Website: crate-barrel
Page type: account-selection
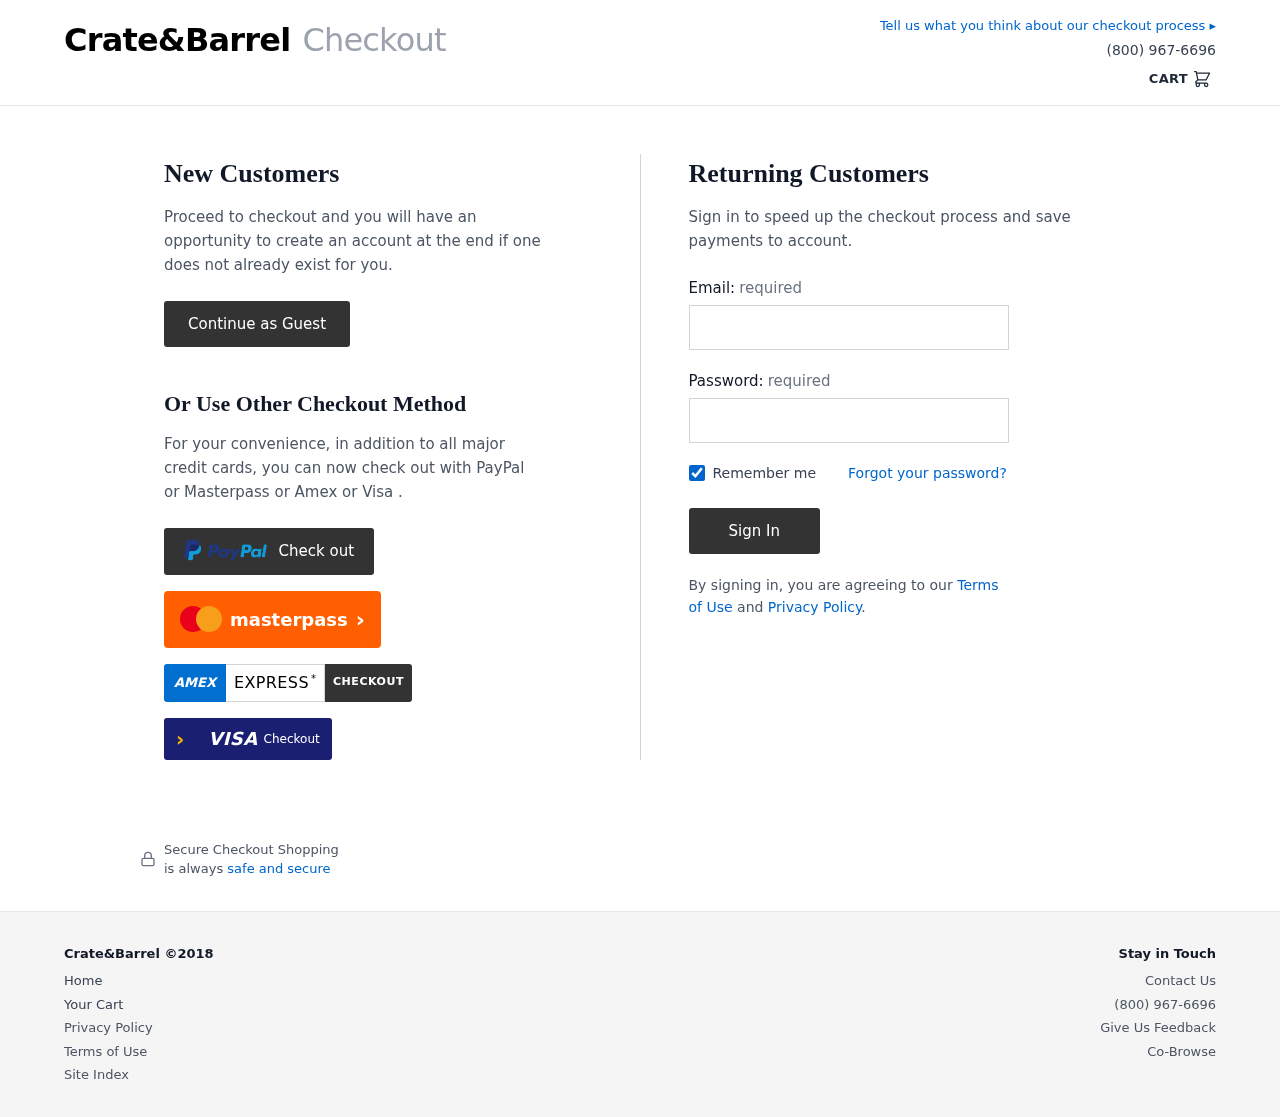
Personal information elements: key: PII_LOGIN_USERNAME
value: jeffery_barron